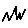
Label: zigzag